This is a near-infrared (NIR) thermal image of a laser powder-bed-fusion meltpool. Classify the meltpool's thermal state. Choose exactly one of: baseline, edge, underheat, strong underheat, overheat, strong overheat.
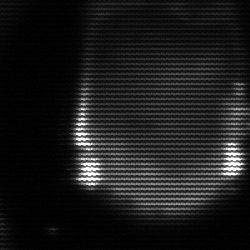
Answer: edge